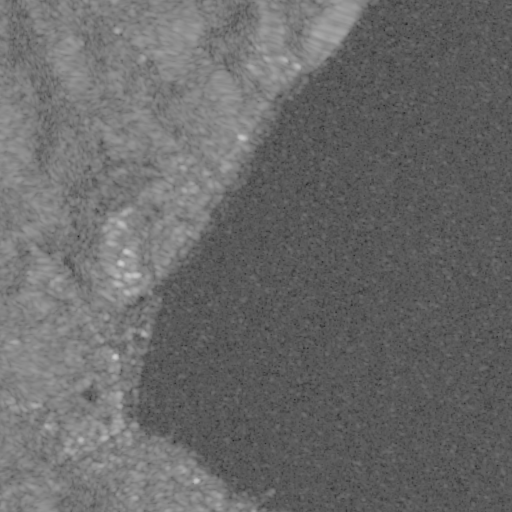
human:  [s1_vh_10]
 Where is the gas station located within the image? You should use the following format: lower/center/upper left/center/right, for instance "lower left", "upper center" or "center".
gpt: The gas station is located in the lower left of the image.
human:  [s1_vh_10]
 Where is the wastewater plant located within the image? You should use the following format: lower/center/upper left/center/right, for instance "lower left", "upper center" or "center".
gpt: The wastewater plant is located in the upper left of the image.
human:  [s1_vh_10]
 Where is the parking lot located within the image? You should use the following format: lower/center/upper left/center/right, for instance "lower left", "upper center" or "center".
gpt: There is no parking lot in the image.

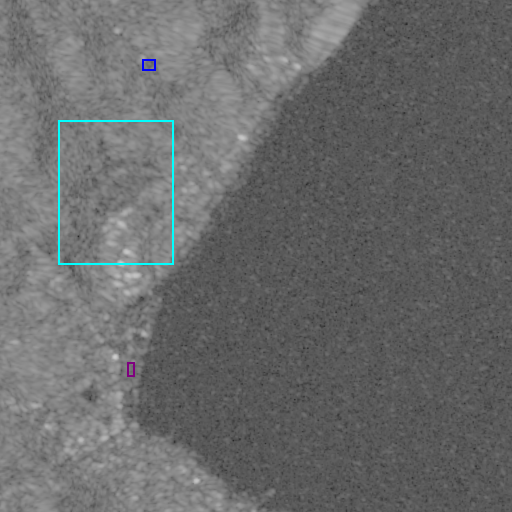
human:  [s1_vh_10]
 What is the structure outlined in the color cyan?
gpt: The structure outlined in cyan is a park.
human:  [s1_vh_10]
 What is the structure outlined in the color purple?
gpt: The structure outlined in purple is a parking lot.
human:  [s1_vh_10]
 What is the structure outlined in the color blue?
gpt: The structure outlined in blue is a wastewater plant.
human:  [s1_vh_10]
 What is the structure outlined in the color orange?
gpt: There is no orange outline.